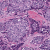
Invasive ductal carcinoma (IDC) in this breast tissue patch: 0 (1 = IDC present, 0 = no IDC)